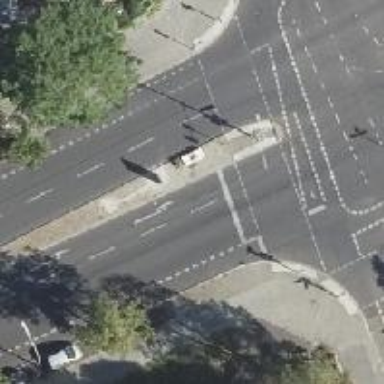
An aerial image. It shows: Road with traffic signals.